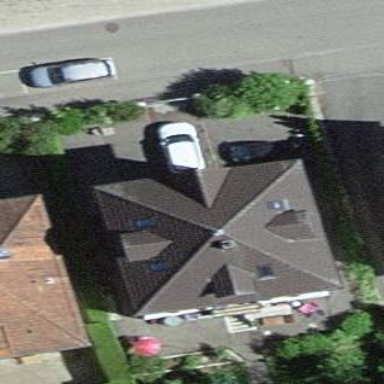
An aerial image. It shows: Residential building.